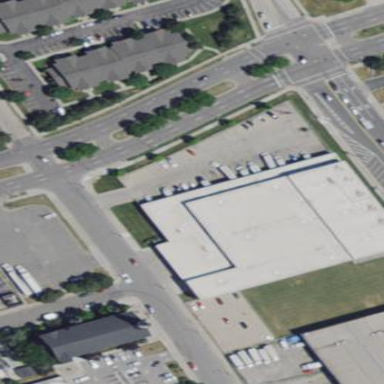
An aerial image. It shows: Warehouse building.